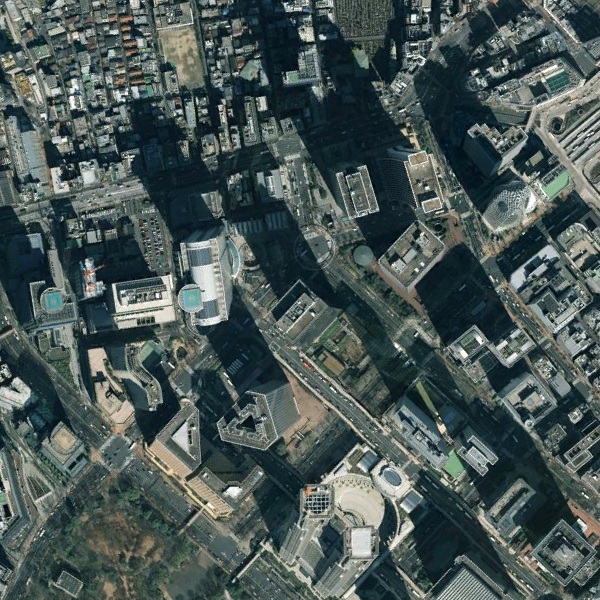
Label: Commercial